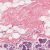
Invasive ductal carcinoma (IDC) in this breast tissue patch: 0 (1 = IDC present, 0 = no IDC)